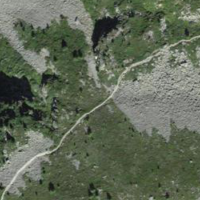
EUNIS habitat code: 48
Species observed at this site:
Vaccinium vitis-idaea
Saxifraga bryoides